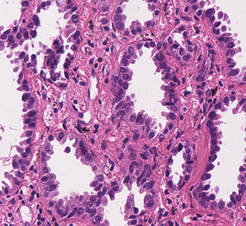
Tumor epithelial tissue: yes
Tumor-associated stroma tissue: yes
Normal tissue: no